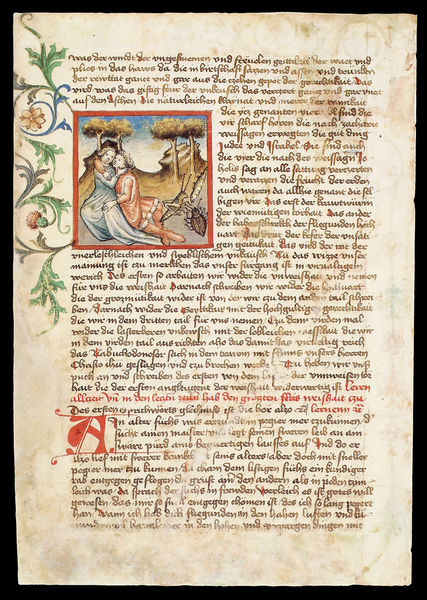
Titel: Buch der natürlichen Weisheit
Künstler: Ulrich von Pottenstein
Standort: Herkunftsort: Regensburg (EU - D - B)
Institution: München, Bayerische Staatsbibliothek
Schlagwörter: blau, blätter, himmel, bäume, gelb, grün, landschaft, blumen, rot, paar, ranken, schrift, liebe, berge, seite, text, initiale, insekten, buchseite, flecken, liebespaar, käfer, handschrift, verziehrung, kalligraphie, buchmalerei, grashüpfer, kaligraphie, manuskript, a